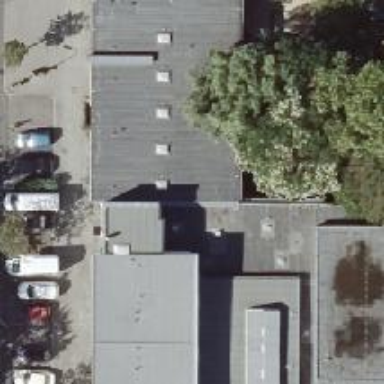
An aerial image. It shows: Community center.